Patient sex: M
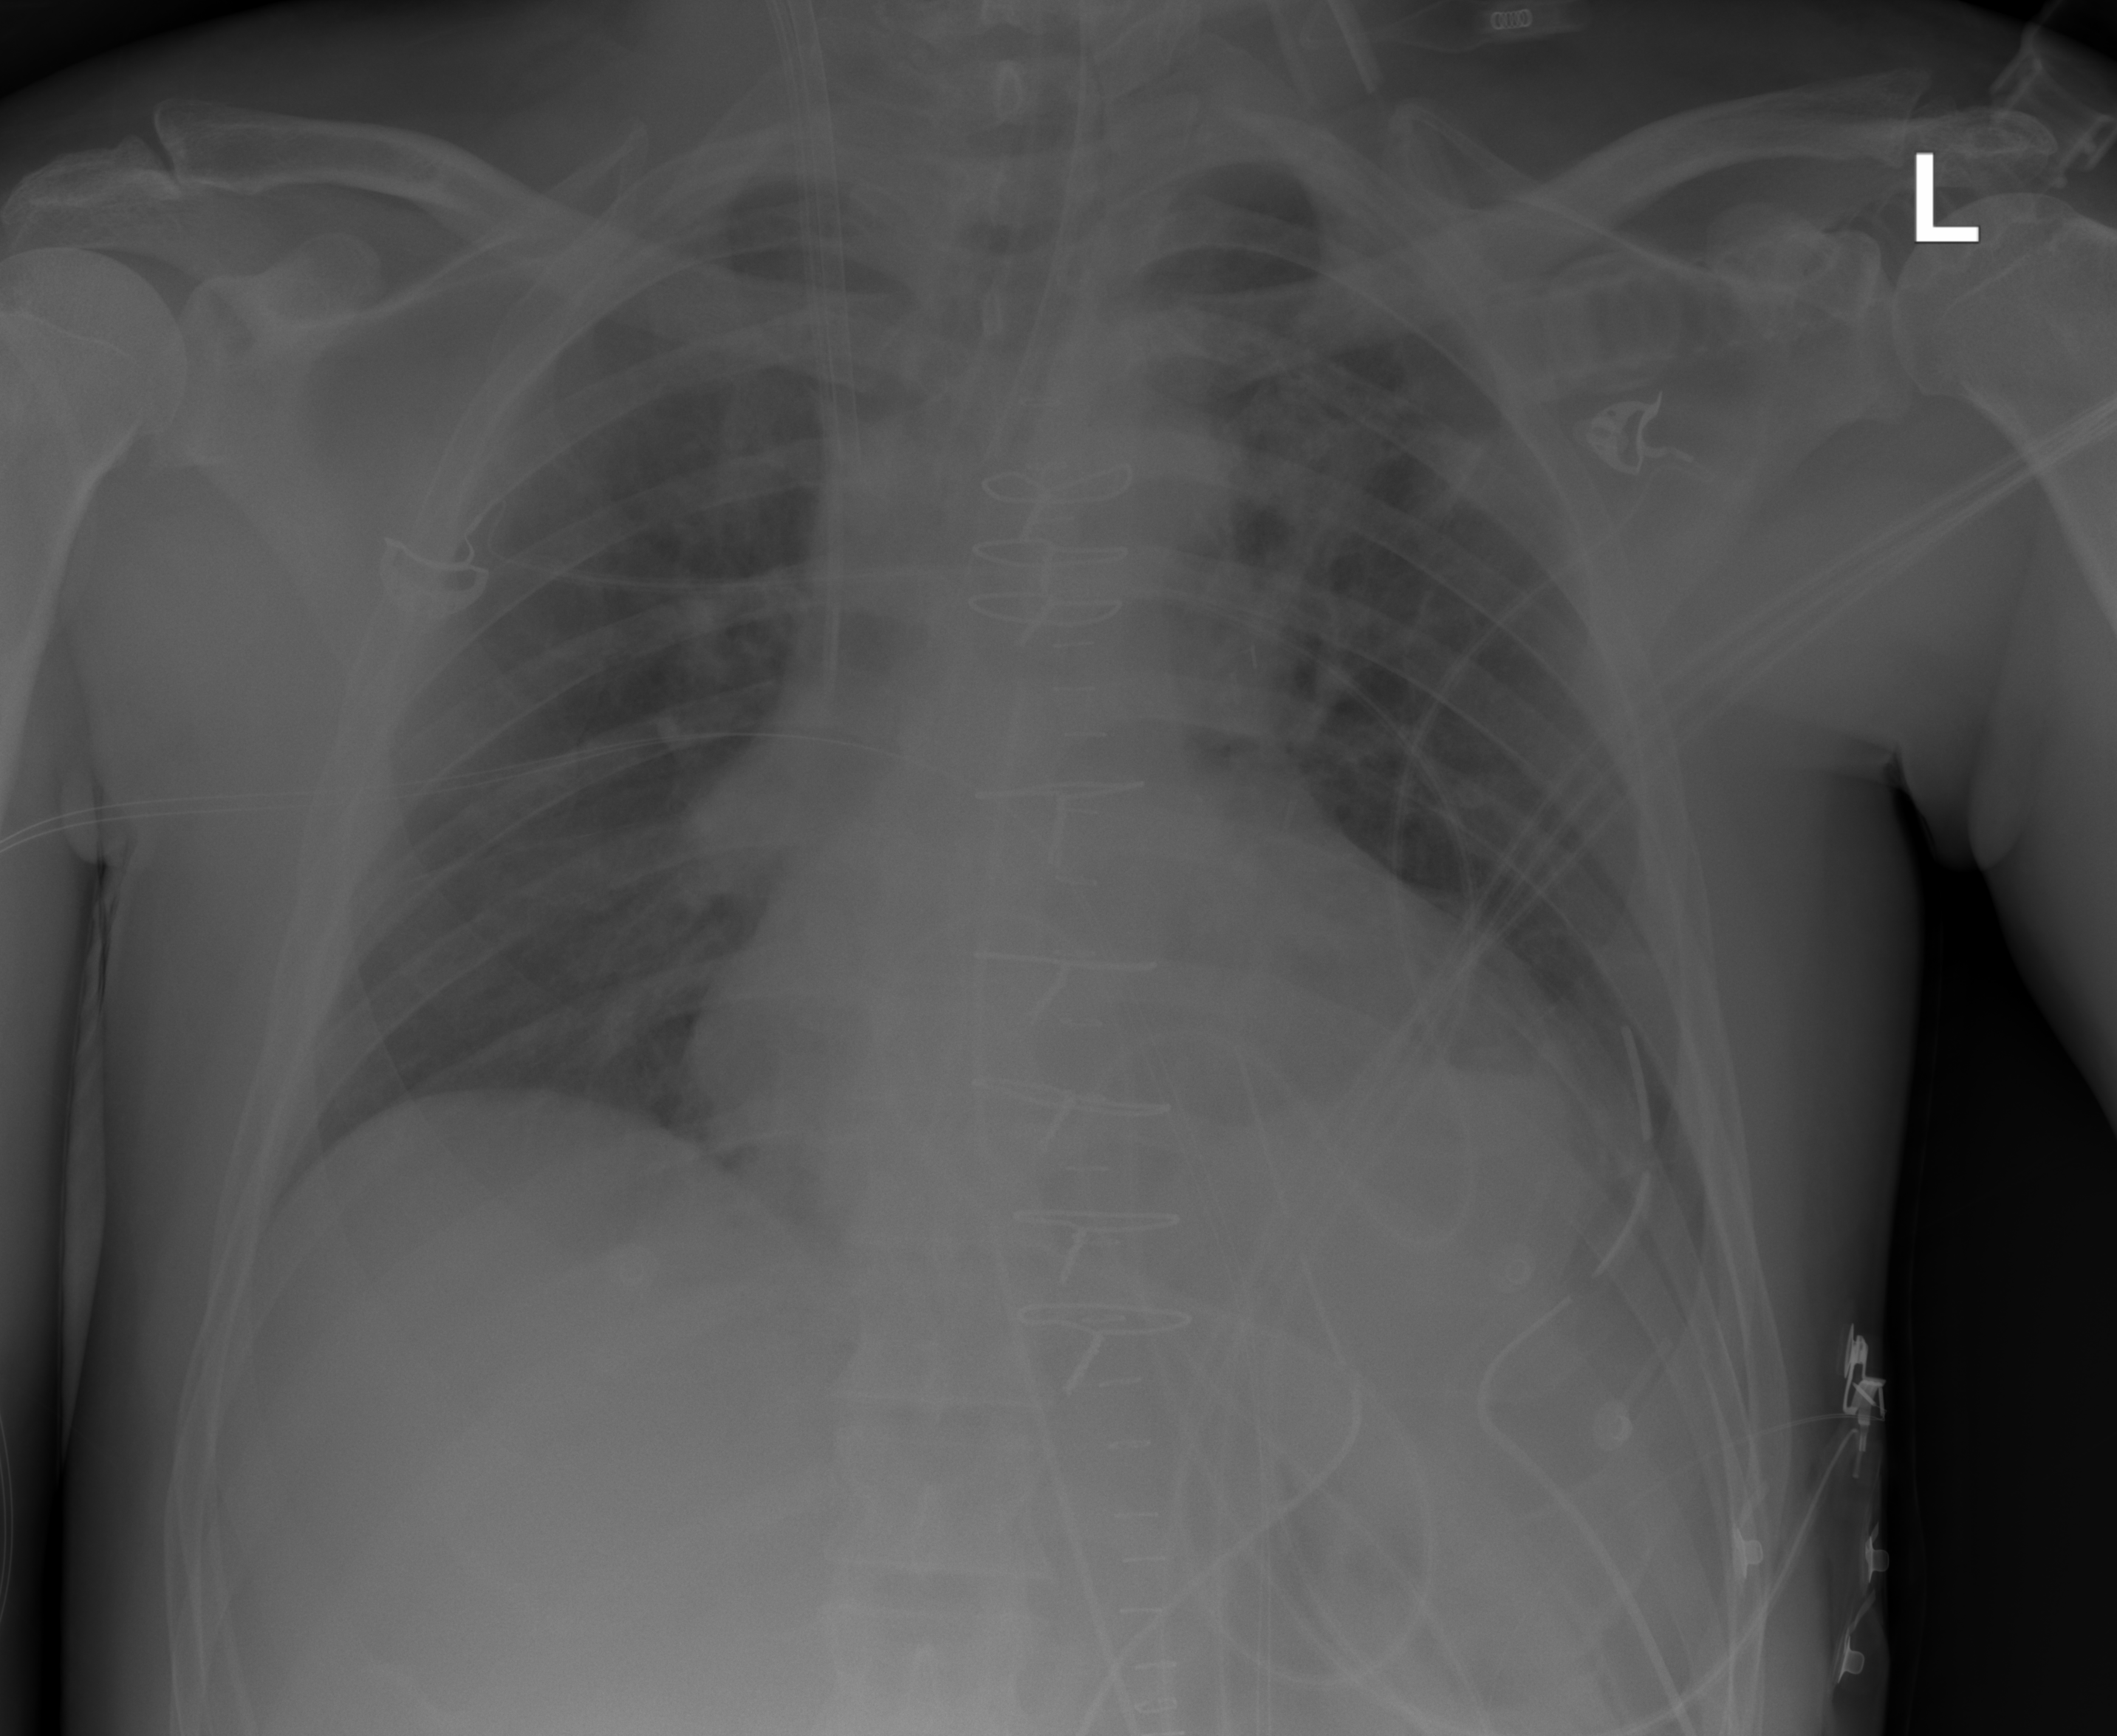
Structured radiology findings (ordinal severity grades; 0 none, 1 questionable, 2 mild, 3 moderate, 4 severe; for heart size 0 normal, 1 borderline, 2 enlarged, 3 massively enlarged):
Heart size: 2
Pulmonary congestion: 2
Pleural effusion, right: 0
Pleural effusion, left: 2
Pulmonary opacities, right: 0
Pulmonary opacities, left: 0
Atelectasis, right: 0
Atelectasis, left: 2